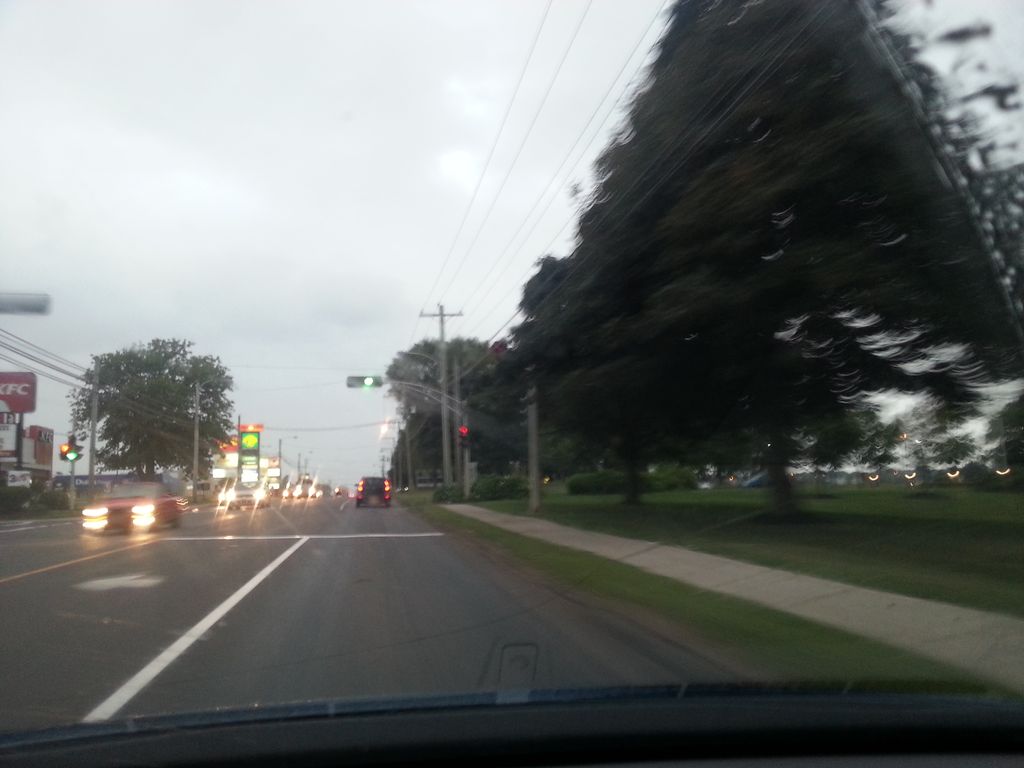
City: charlottetown